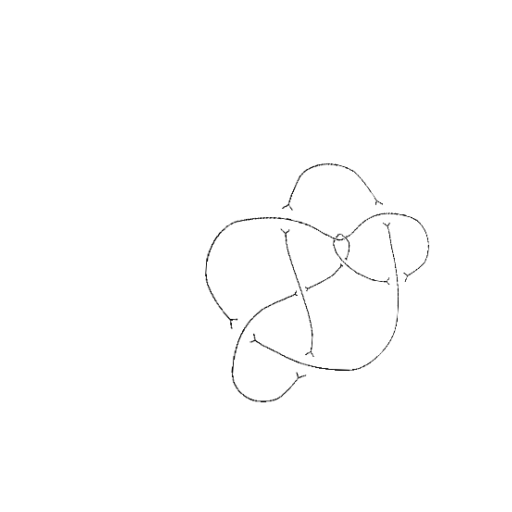
Crossing number: 9